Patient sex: F
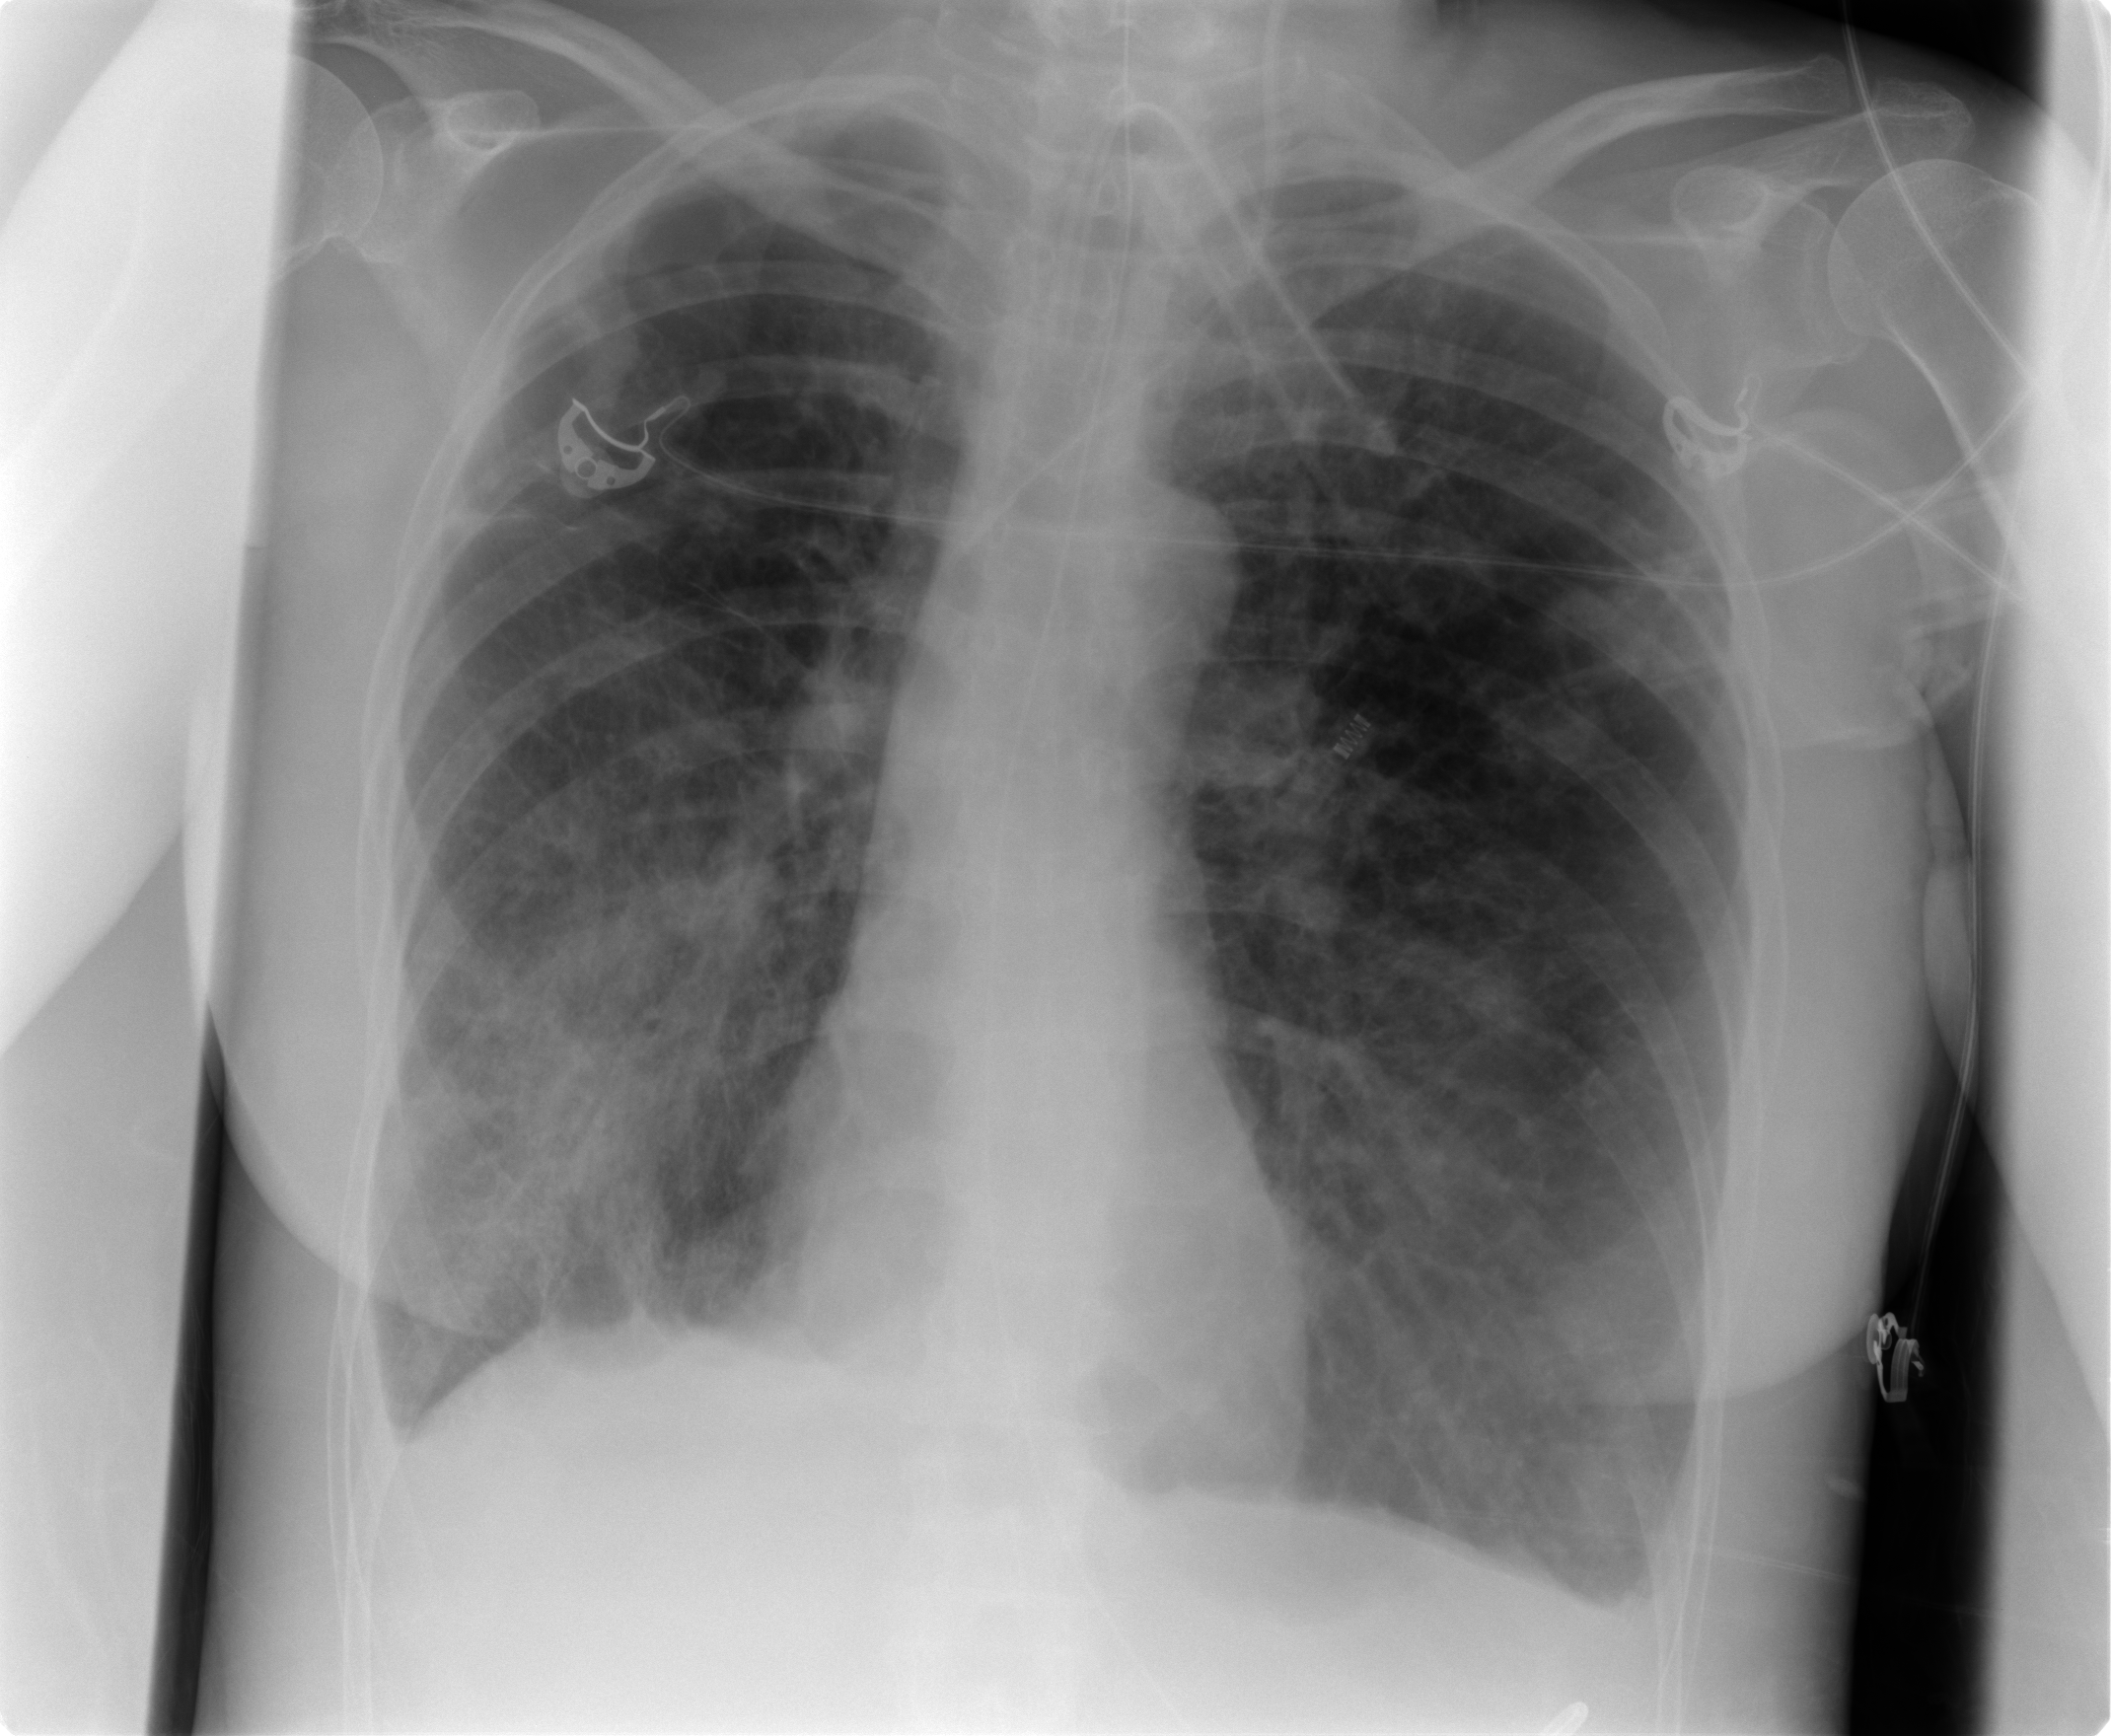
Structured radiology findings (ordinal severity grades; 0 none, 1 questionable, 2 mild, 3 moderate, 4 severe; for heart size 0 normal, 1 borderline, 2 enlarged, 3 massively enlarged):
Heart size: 0
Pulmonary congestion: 2
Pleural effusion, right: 2
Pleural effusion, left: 1
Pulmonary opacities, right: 0
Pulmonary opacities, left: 0
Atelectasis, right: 3
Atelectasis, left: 2